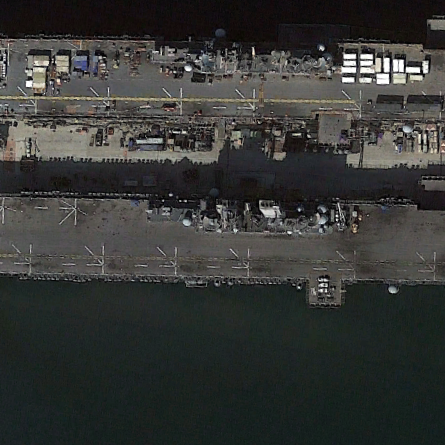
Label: assault